Interaction volume radius: 5 \u00c5
Interaction volume height: 10 \u00c5
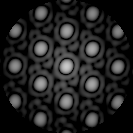
Disorder parameter: 0.009534